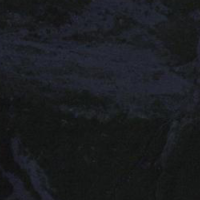
EUNIS habitat code: 23
Species observed at this site:
Tussilago farfara